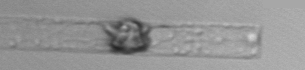
Label: Dactyliosolen_blavyanus